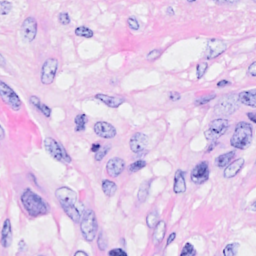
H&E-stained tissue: Breast